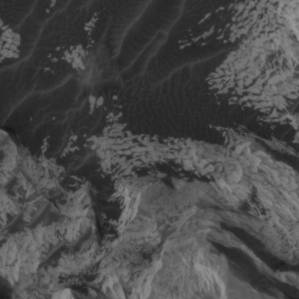
Label: non_frost